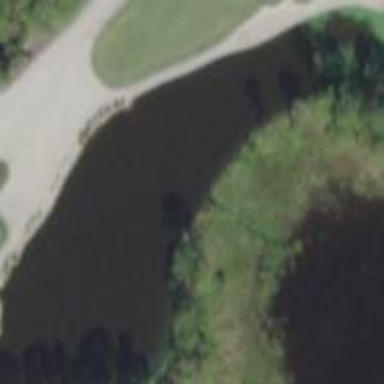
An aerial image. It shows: Water hazard on golf course. The hazard is natural water feature.